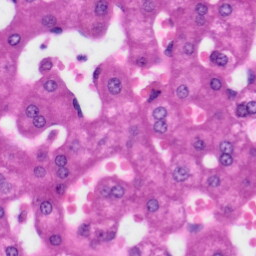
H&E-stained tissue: Liver